Aerial crown-view tile of a tropical tree (Barro Colorado Island, Panama), acquired 20250915:
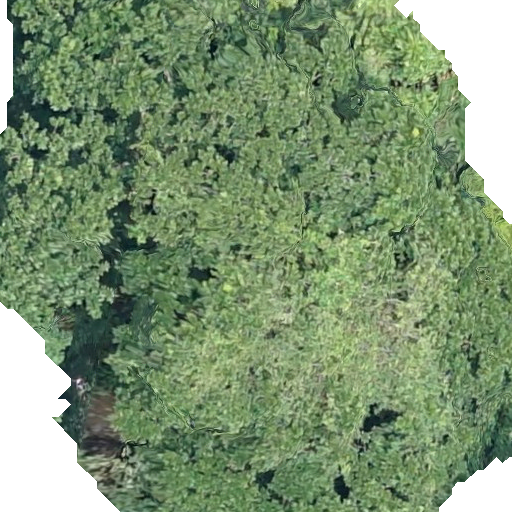
Species: Anacardium excelsum
GBIF accepted scientific name: Anacardium excelsum
Crown area: 401.218 m²